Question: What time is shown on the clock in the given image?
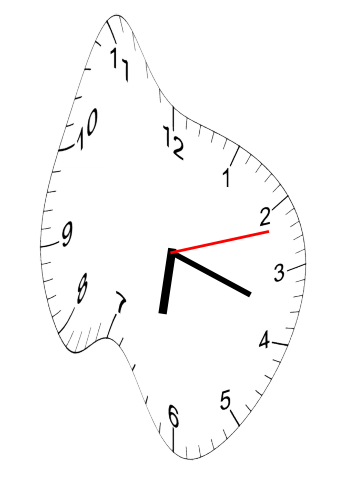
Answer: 06:18:12